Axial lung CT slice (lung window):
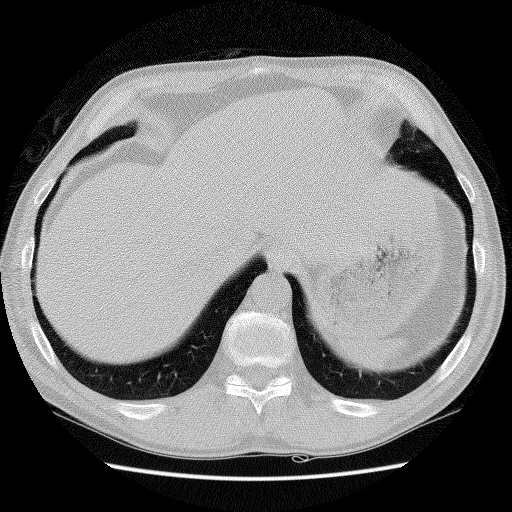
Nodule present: no